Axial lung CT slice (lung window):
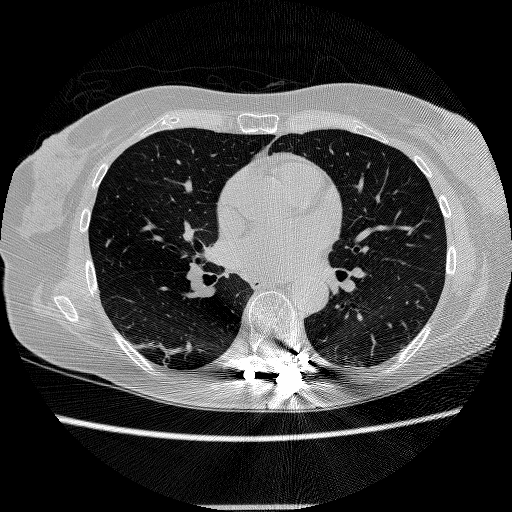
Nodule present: no